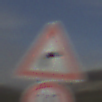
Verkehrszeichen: KurveRechts
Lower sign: Geschwindigkeit10
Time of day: MorningAfternoon
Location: Outdoor (Suburban)
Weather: PartlyCloudy
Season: NotSpecified
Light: Natural